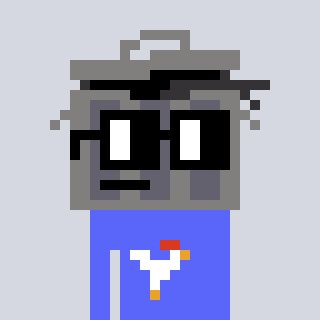
a pixel art character with square black glasses, a trashcan-shaped head and a purple-colored body on a cool background